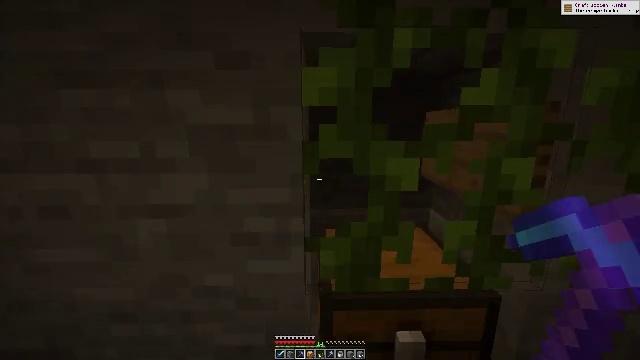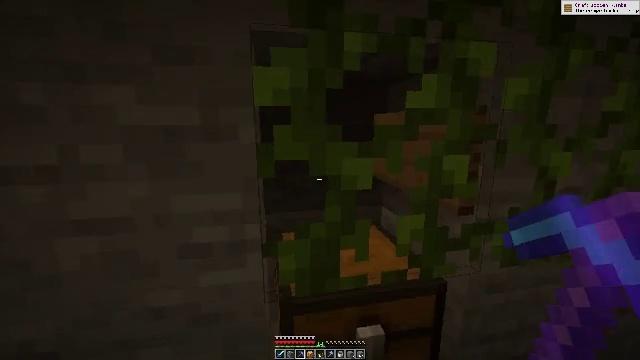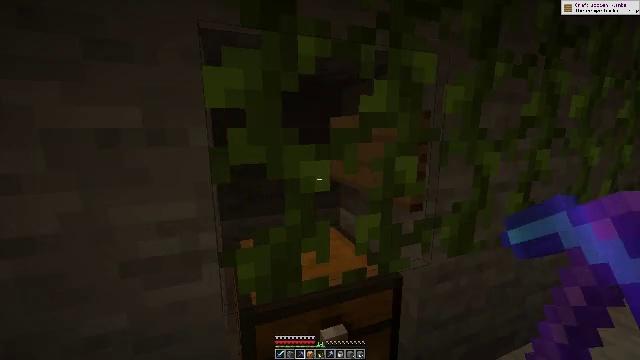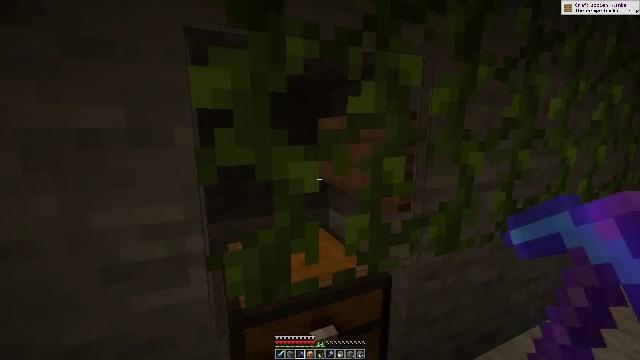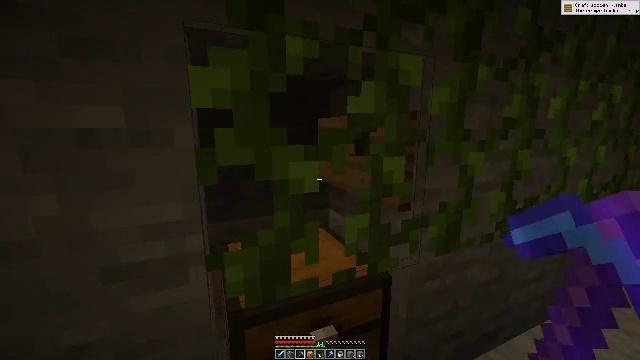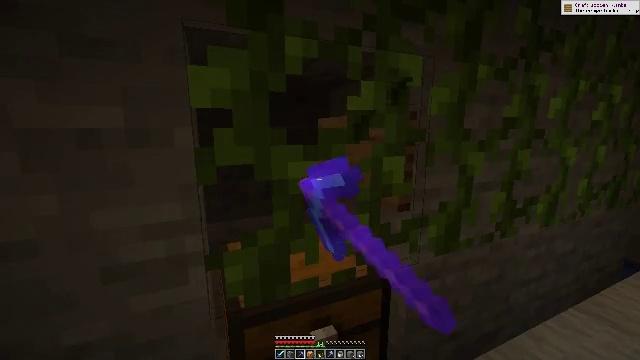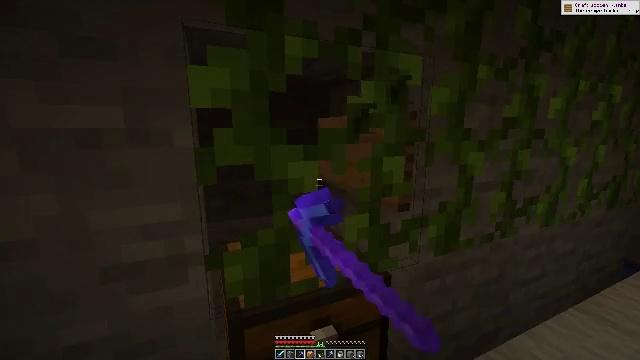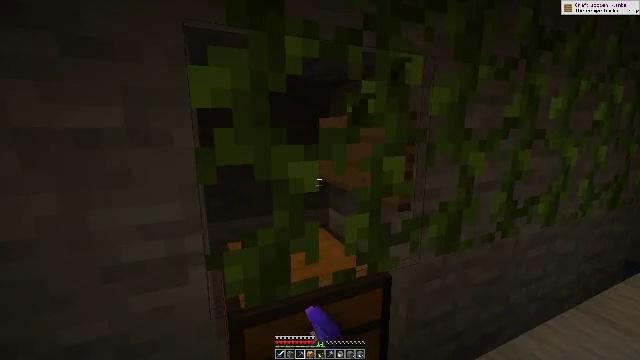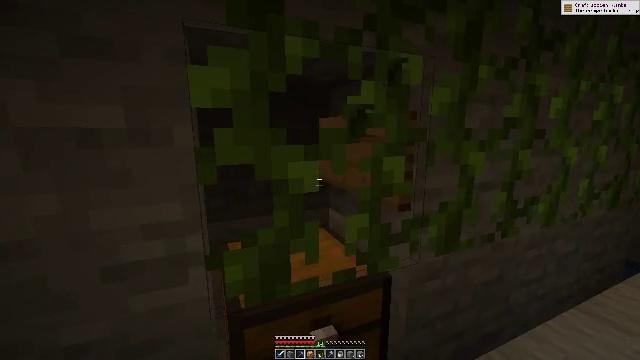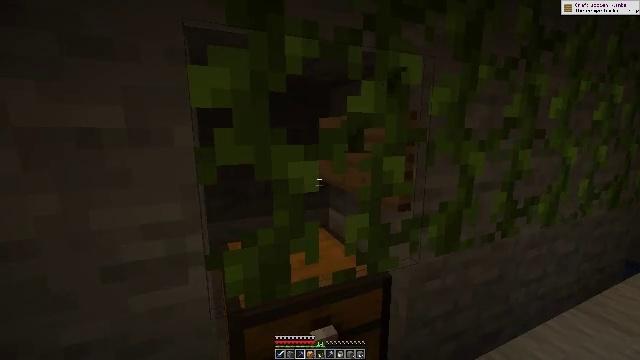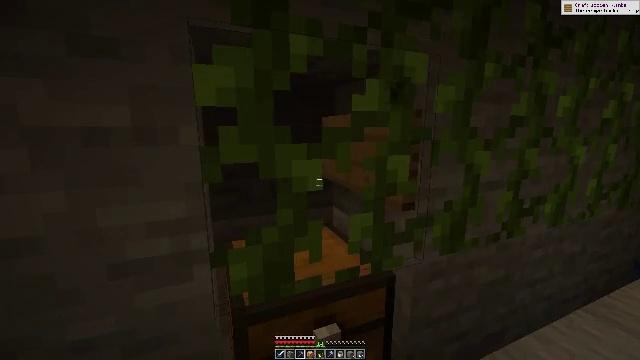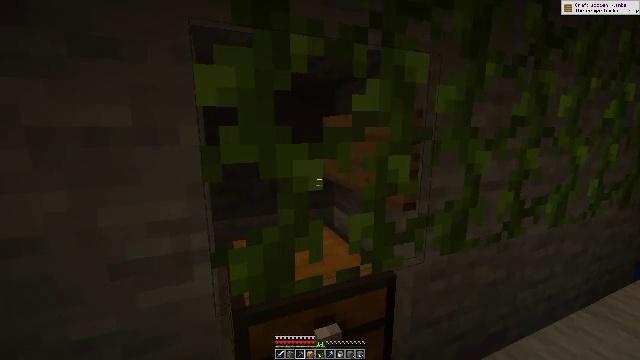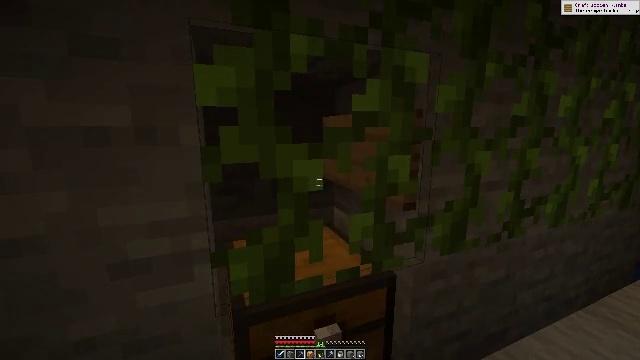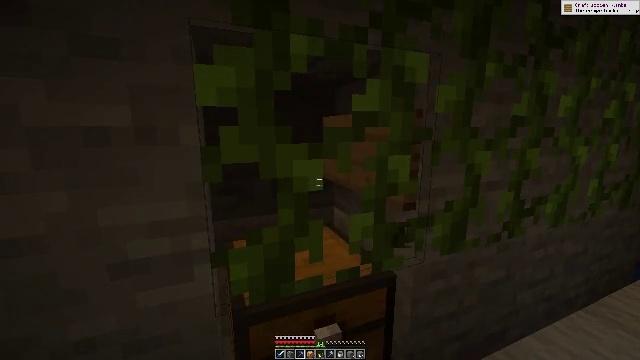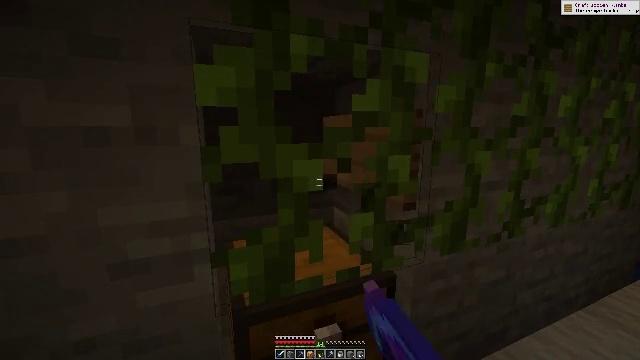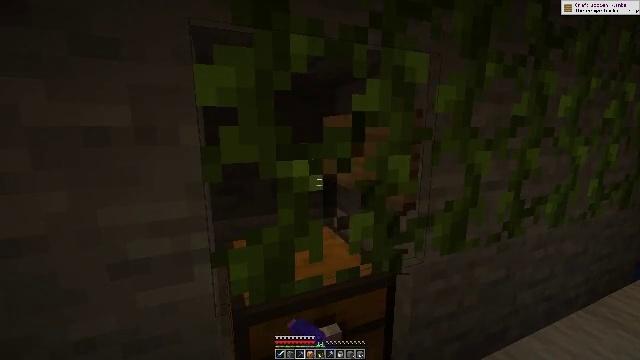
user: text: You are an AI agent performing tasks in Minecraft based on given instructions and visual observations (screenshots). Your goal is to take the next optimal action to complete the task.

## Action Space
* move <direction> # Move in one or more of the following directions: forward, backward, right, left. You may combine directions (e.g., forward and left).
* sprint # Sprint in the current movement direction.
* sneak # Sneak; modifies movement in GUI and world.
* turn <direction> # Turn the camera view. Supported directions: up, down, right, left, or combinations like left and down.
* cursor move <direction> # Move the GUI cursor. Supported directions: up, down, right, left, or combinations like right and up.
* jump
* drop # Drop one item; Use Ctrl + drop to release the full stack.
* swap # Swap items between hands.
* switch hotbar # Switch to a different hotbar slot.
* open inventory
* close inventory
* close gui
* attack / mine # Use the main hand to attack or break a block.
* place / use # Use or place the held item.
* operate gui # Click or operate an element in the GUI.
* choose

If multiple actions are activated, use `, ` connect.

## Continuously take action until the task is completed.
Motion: motion action
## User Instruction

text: Retrieve vines from walls or cliffs.
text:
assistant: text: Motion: turn right
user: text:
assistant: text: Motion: turn right
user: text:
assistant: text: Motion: turn right
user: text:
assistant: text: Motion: attack / mine
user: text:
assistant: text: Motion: attack / mine
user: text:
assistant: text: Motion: no_op
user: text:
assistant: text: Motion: no_op
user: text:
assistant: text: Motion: no_op
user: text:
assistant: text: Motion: no_op
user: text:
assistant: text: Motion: no_op
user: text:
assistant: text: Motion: no_op
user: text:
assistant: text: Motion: no_op
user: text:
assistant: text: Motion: attack / mine
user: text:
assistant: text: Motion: attack / mine
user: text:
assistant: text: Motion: attack / mine
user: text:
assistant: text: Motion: attack / mine
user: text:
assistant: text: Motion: attack / mine
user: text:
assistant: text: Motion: attack / mine
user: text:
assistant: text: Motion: attack / mine
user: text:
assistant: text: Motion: attack / mine
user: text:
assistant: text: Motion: attack / mine
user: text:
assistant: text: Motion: turn left, attack / mine
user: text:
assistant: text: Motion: move forward, turn left and up
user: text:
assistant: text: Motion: no_op